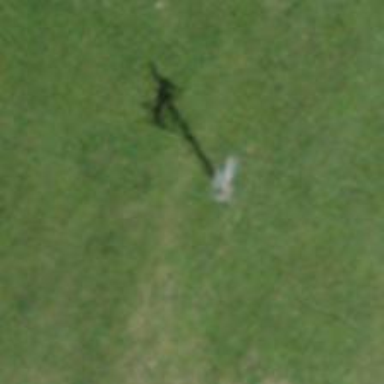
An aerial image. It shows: Pylon for aerialway.